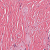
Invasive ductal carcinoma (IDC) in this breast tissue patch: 0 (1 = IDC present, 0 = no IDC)